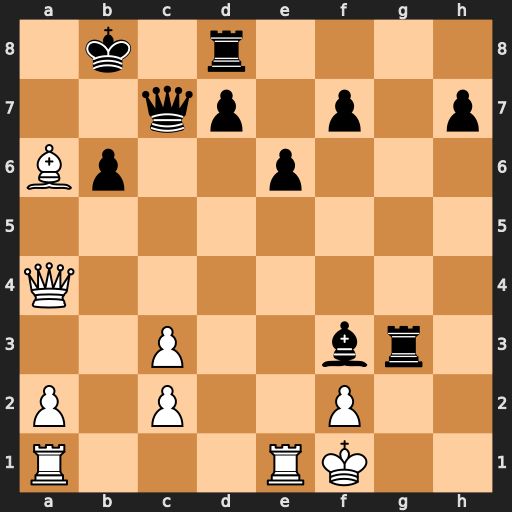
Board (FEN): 1k1r4/2qp1p1p/Bp2p3/8/Q7/2P2br1/P1P2P2/R3RK2
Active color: w
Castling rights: -
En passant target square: -
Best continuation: fxg3 Qxg3 Reb1 Rg8 Qd4